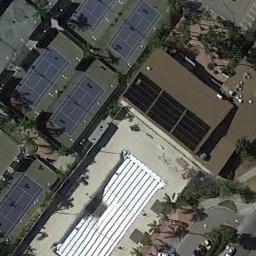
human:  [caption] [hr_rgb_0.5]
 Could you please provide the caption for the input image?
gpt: Neatly arranged tennis courts next to the building .

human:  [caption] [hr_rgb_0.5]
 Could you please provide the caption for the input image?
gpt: A white building is beside the tennis courts .

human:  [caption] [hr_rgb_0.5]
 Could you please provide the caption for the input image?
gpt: The tennis court is next to some buildings and trees .

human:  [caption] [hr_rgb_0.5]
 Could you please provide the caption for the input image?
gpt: There are two tennis courts, one of which shows only a corner .

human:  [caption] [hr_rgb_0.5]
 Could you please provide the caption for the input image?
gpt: There are some buildings and green trees beside the tennis courts .